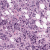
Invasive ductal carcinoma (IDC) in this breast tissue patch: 1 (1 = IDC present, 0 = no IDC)